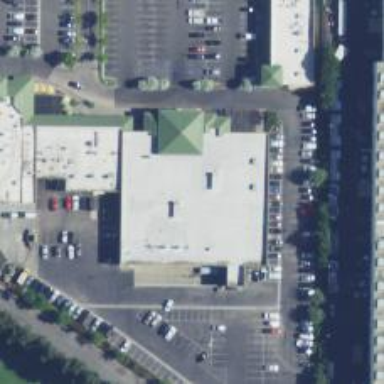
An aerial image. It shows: Pharmacy providing healthcare services.